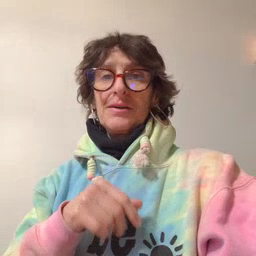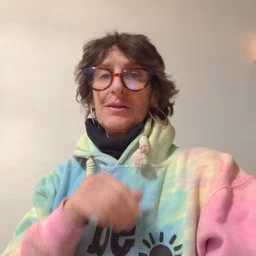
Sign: there